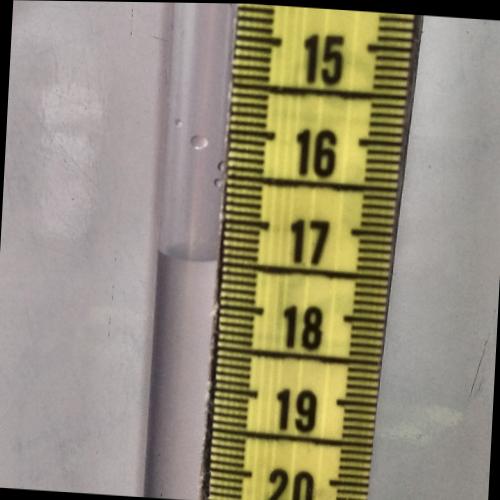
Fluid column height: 17.5 cm